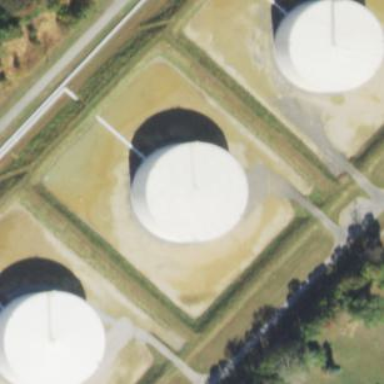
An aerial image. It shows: Storage tank that is man-made.